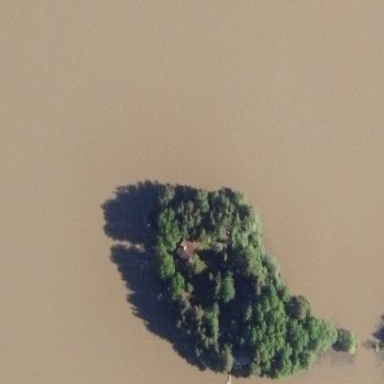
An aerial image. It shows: Island covered with dense forest.